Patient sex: F
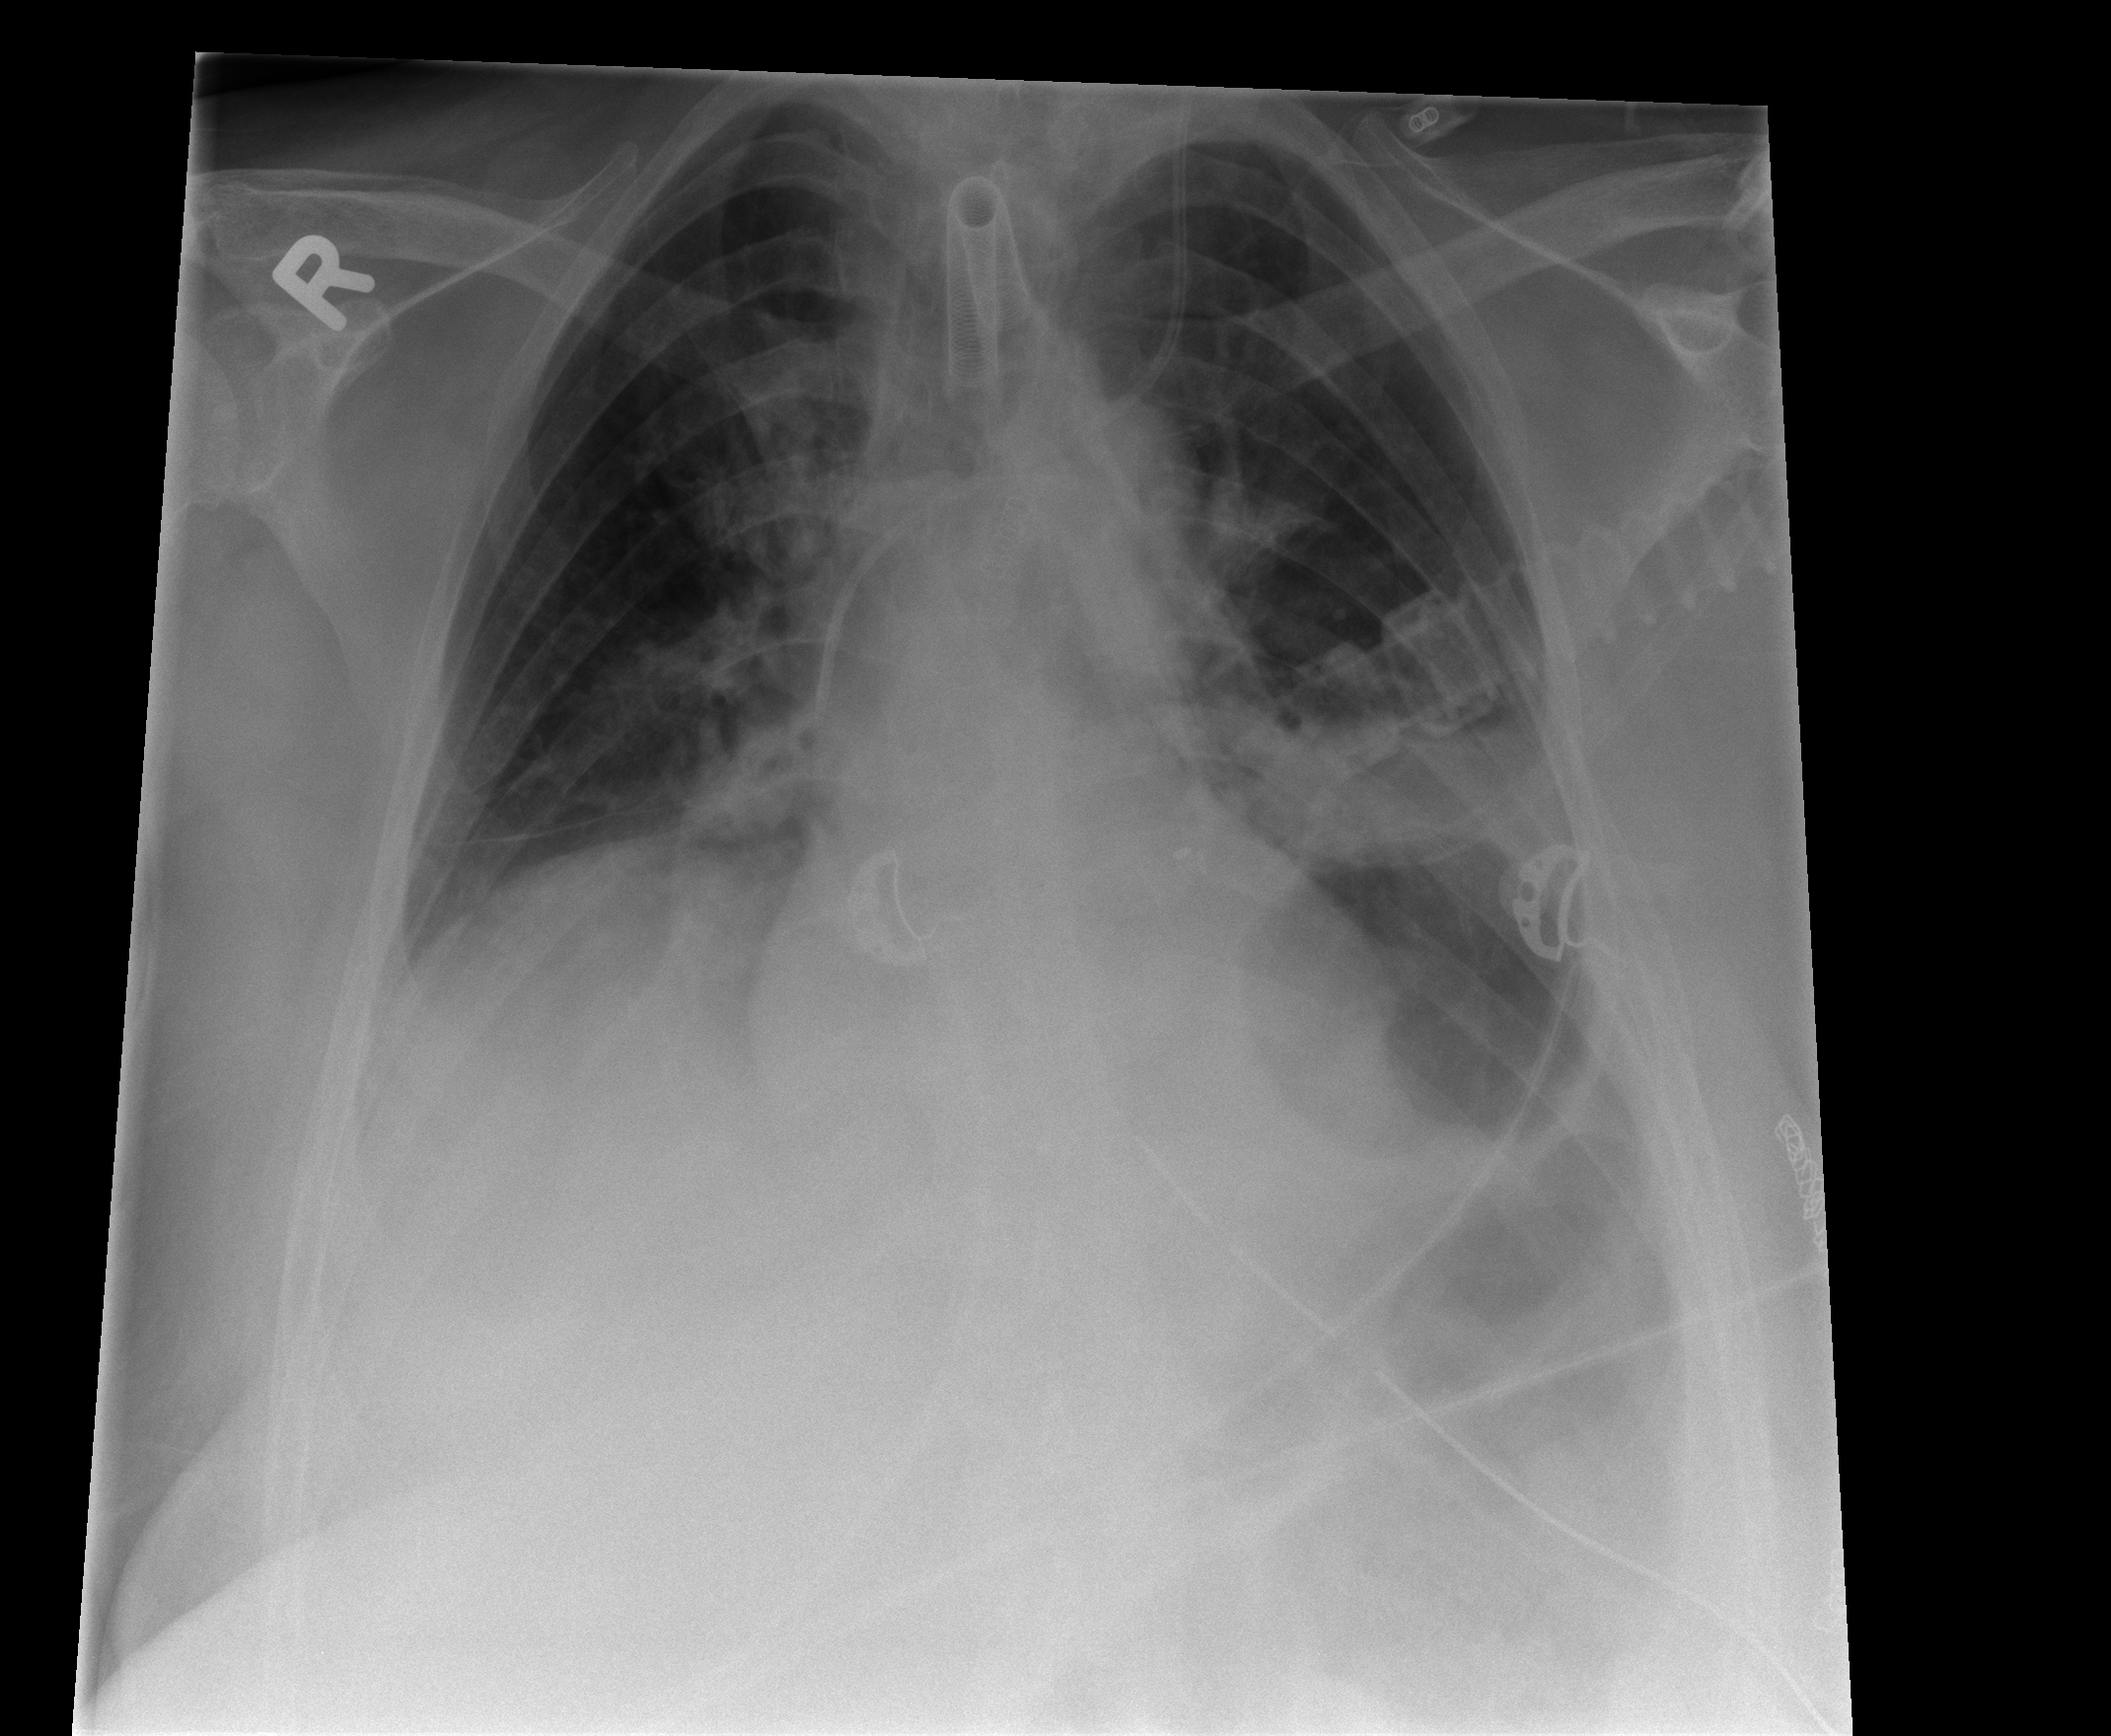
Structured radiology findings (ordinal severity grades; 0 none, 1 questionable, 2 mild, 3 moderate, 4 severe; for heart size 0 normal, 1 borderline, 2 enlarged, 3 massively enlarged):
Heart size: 0
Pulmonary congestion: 2
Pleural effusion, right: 0
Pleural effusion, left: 1
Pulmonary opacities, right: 0
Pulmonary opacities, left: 0
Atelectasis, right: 2
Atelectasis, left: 2